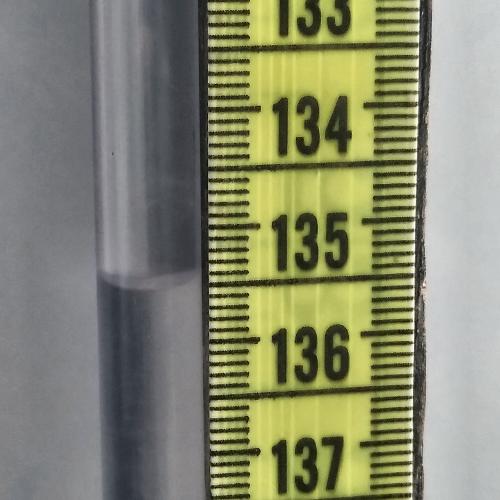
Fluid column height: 135.5 cm